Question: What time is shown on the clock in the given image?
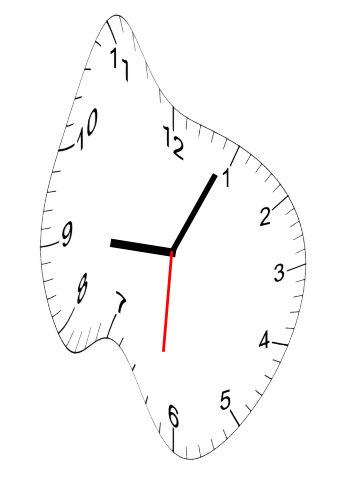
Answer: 09:04:31